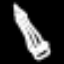
Label: pencil